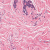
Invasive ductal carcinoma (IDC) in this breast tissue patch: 0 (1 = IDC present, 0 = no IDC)